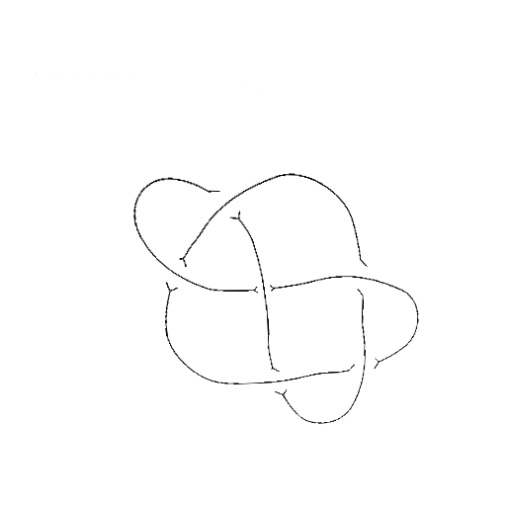
Crossing number: 6